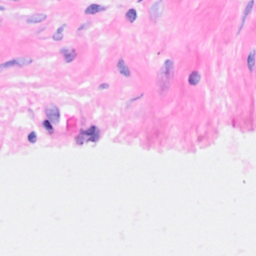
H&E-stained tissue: Breast